Group 1:
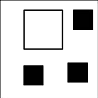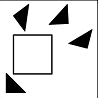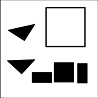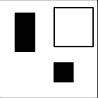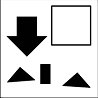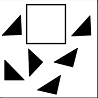
Group 2:
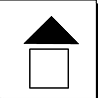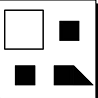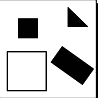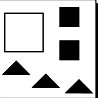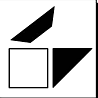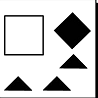
Rule separating the two groups: Rectangle left after tiling all black shapes into empty square vs. triangle left after tiling all black shapes into empty square.
Concepts: color, filled, outlined_filled, texture, tiling, triangle
Author: Sang-Joon Yoon